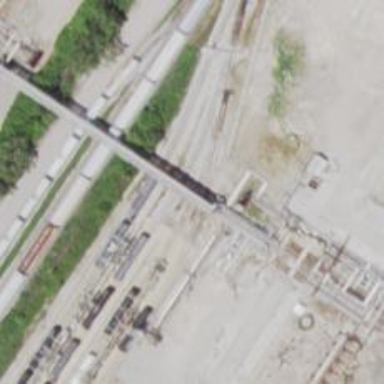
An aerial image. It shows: Railway spur service.